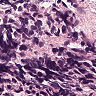
Metastatic tissue present: no